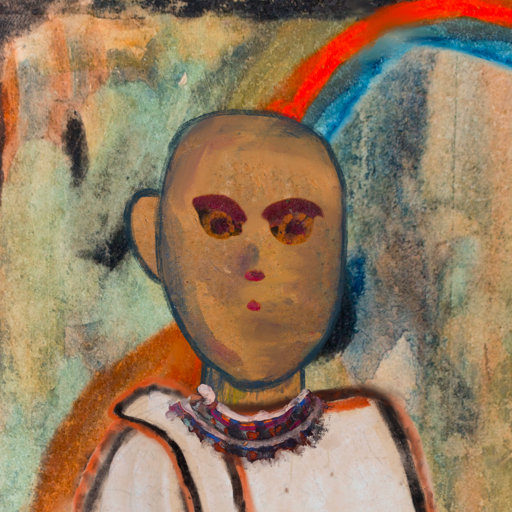
Background: Childish, Head And Neck Front: In_The_Sun, Face Front: Doll, Bust: Roy_Bahadur, Hair Front: Blank, Head Accessory: Blank, Second Necklace: Blank, Necklace: Hypocrite_1, Baby: Blank